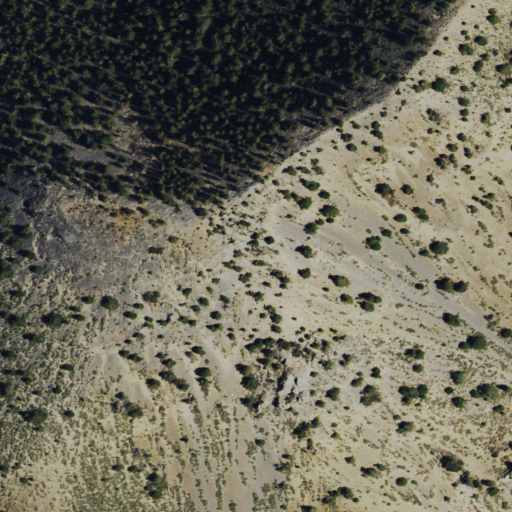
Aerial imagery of mountain in Nevada named White Pine Peak containing evergreen forest and shrub